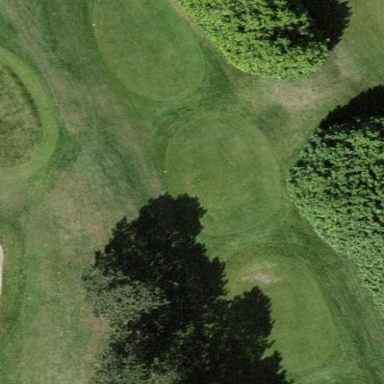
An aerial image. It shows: Golf tee.